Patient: sex M, age 47
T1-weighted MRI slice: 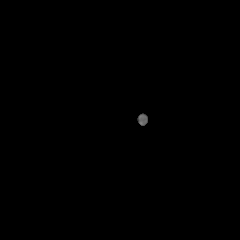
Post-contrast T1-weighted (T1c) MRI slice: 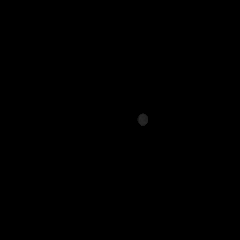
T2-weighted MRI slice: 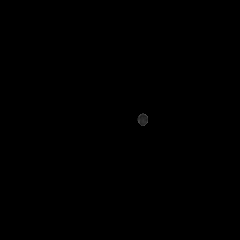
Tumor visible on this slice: no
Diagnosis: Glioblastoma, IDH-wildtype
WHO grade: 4